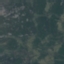
Label: HerbaceousVegetation